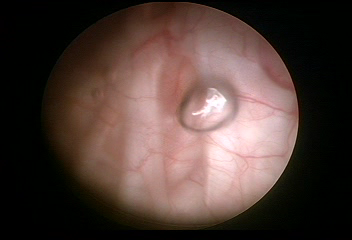
Modality: WLC
Class: Normal mucosa
Bladder cancer association: No